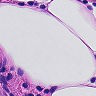
Metastatic tissue present: no